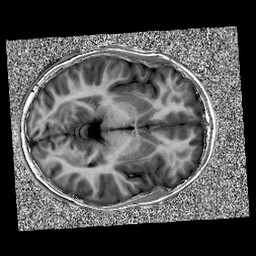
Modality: UNIT1
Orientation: axial
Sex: male
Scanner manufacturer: siemens
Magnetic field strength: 3 T
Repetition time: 5 s
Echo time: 0.00355 s